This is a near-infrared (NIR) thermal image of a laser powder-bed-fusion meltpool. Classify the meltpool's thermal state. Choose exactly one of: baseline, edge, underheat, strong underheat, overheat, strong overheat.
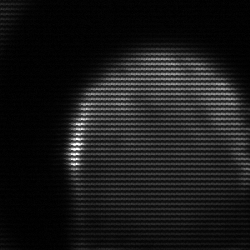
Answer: baseline